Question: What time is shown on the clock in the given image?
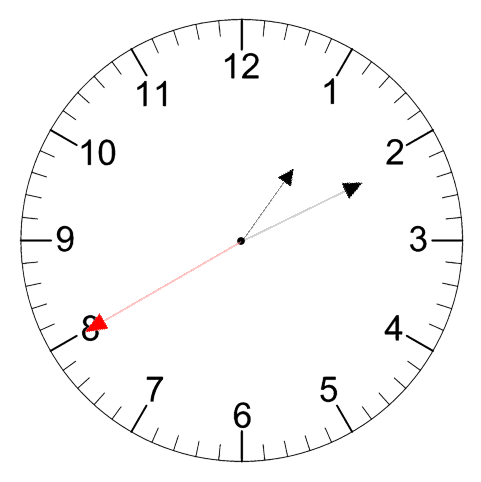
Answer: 01:10:40